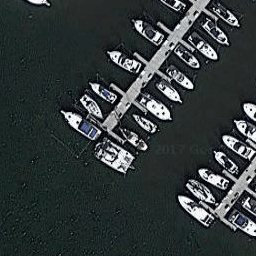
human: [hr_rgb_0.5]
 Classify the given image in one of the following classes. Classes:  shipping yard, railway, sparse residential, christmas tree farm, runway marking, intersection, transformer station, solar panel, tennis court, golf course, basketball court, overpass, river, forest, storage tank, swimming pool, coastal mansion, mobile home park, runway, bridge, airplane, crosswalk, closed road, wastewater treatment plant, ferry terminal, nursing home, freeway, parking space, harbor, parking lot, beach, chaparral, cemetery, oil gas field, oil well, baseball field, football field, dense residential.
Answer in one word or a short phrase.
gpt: harbor